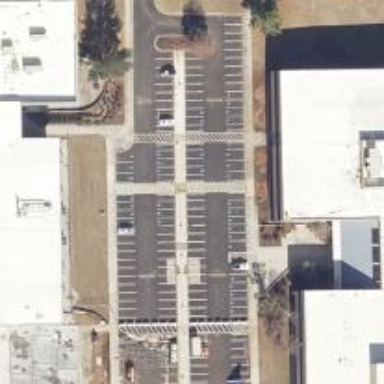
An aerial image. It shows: Parking space is available.